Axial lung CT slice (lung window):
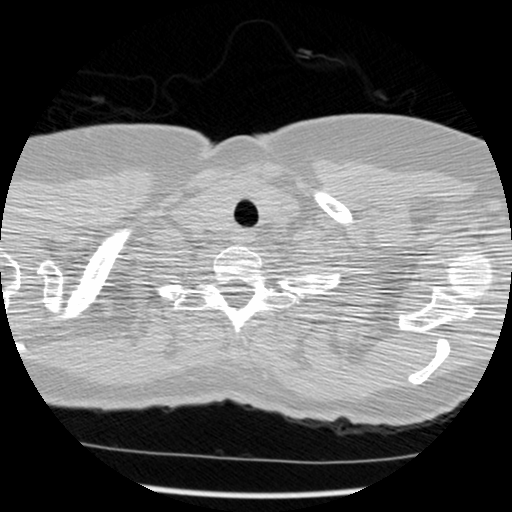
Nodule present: no